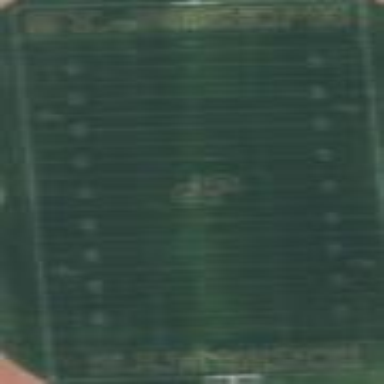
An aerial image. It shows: American football pitch with artificial turf surface for leisure land.